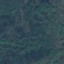
Land use / land cover class: Forest